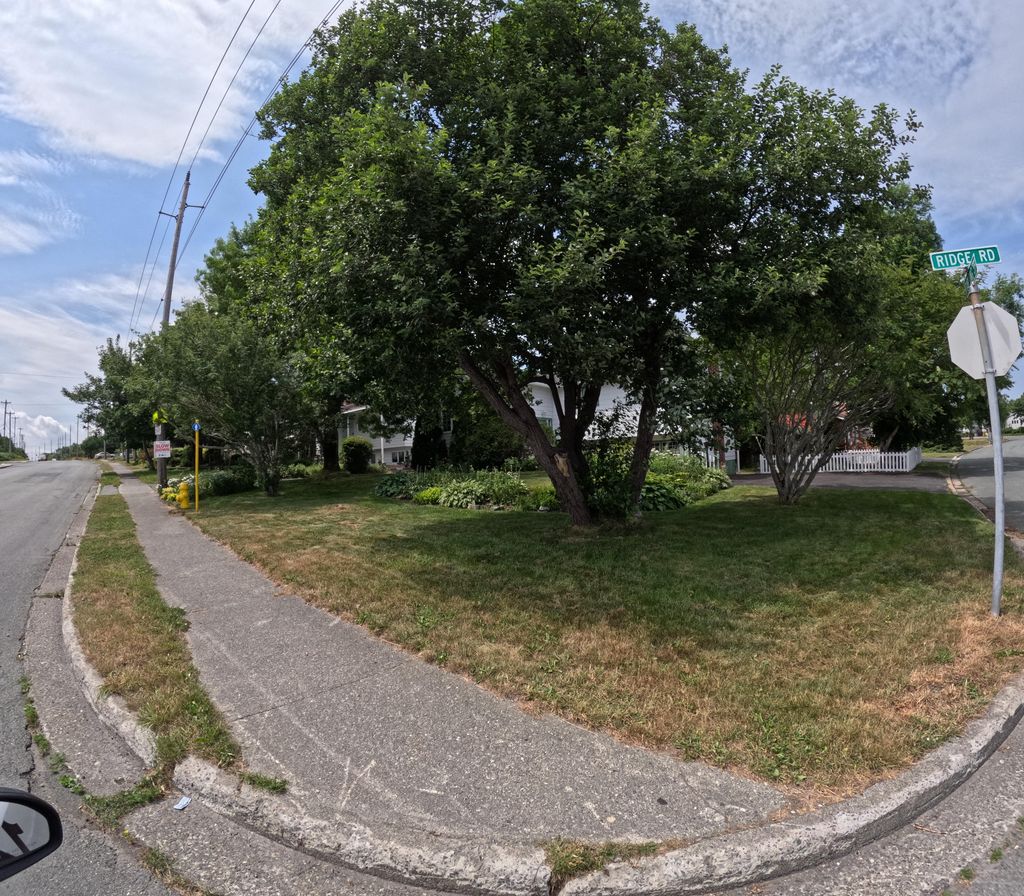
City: st_johns